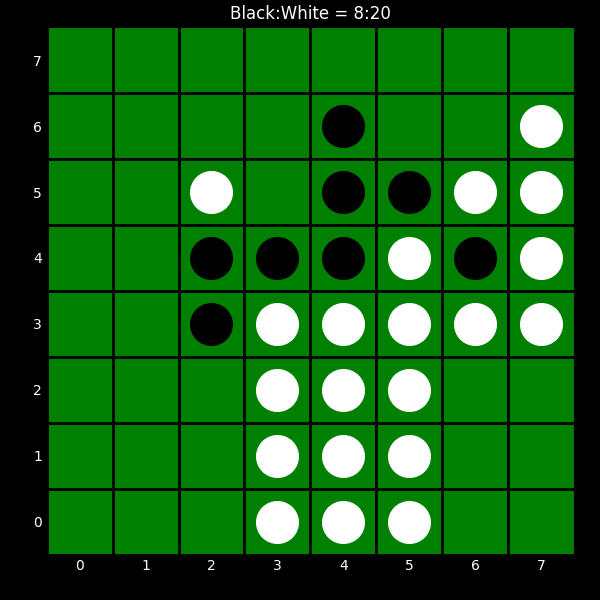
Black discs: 8
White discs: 20